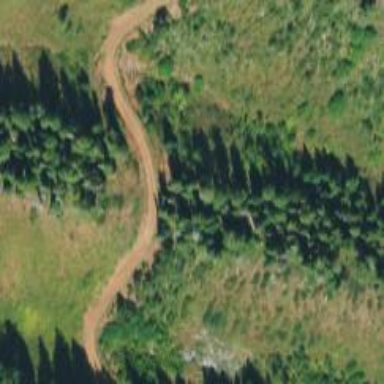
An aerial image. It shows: Track road.